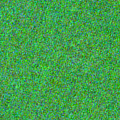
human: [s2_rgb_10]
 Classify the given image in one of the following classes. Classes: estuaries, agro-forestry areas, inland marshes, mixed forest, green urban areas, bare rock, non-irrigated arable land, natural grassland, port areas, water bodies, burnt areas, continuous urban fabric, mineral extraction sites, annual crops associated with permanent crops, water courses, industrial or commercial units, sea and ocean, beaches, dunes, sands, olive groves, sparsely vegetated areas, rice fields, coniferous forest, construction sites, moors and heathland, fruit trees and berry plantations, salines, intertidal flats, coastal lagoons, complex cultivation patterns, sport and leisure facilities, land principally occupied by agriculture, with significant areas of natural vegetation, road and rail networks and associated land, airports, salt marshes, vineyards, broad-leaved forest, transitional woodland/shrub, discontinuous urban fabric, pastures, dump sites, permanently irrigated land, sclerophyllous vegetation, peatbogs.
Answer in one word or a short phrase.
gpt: sea and ocean